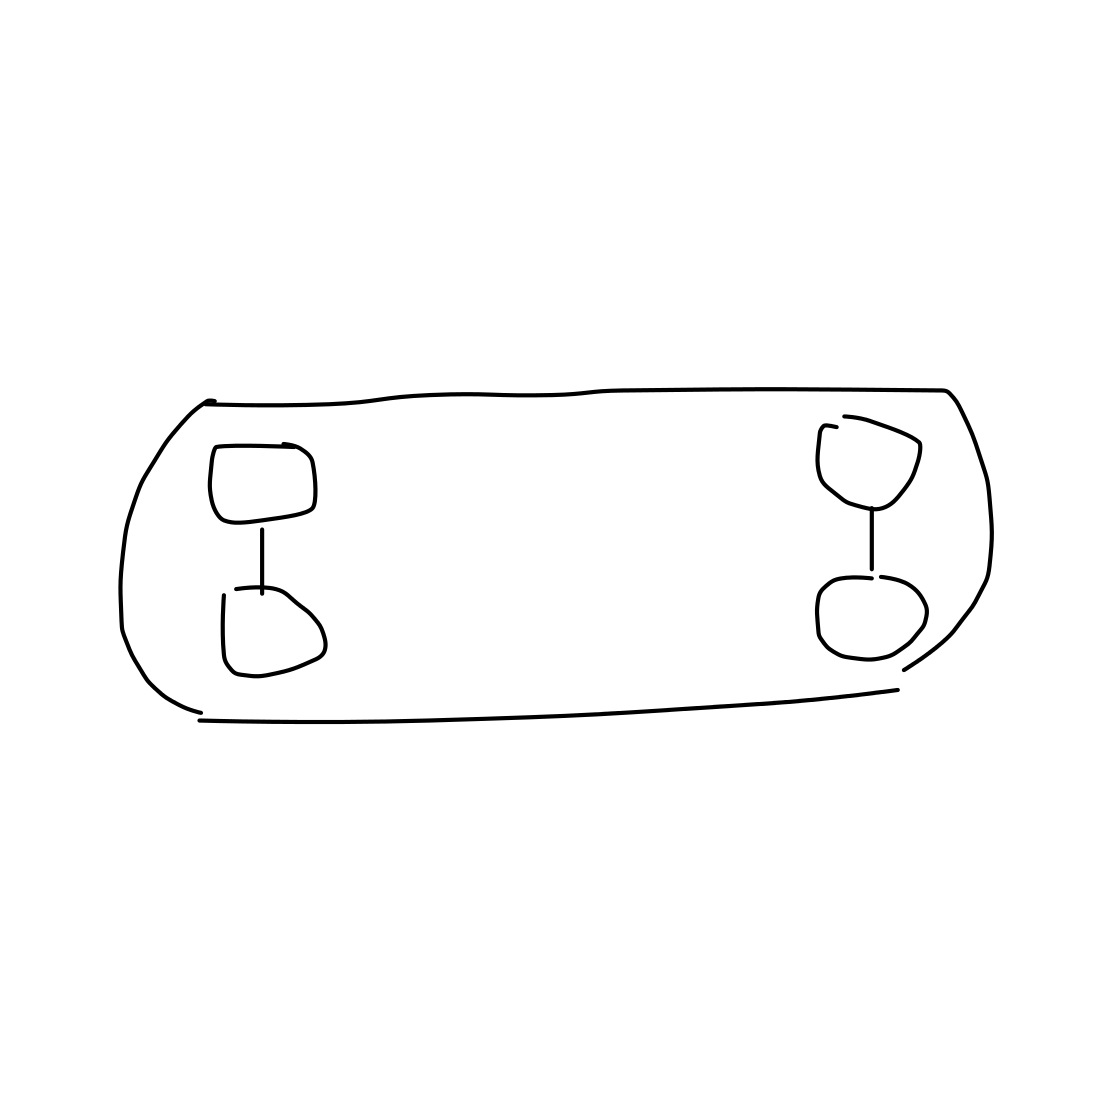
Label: skateboard